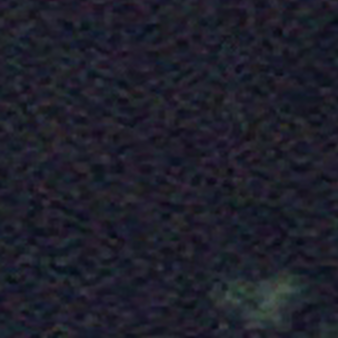
Label: other